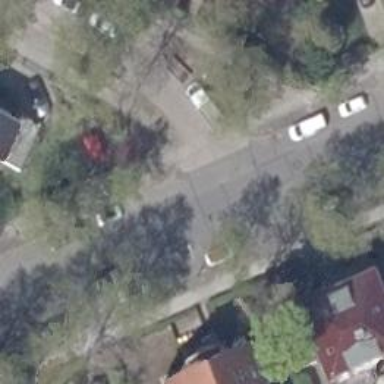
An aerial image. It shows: Residential road with asphalt surface. There are parallel on-street parking lanes on both sides.